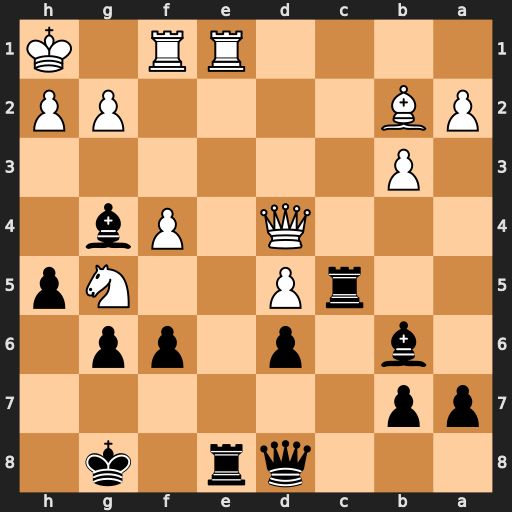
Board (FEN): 3qr1k1/pp6/1b1p1pp1/2rP2Np/3Q1Pb1/1P6/PB4PP/4RR1K
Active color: b
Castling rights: -
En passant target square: -
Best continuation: Rxe1 Rxe1 Rc1 Qd2 Rxe1+ Qxe1 fxg5